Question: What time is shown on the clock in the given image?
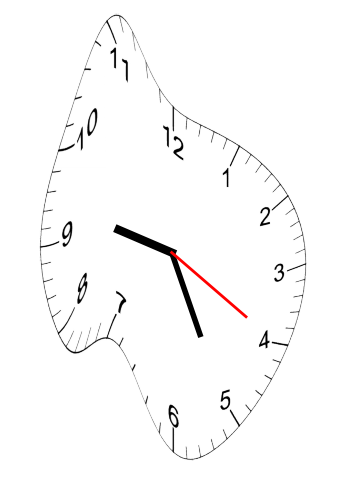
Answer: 09:25:20